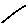
Label: line